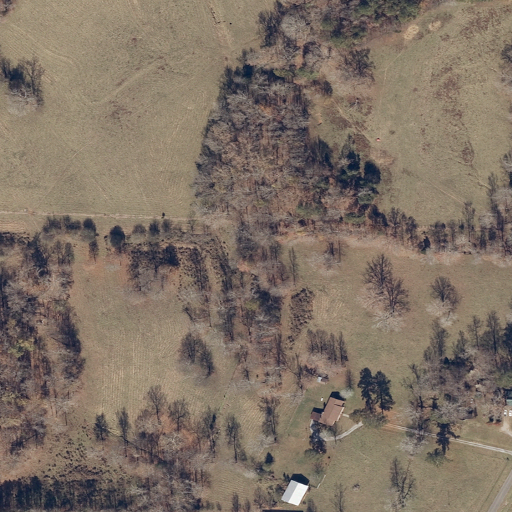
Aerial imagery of valley in Alabama named Oldacre Hollow containing pasture, deciduous forest, grassland, mixed forest, open development, shrub, and medium intensity development